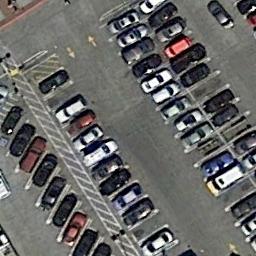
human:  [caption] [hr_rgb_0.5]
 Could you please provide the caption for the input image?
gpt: The parking lot is full of cars .

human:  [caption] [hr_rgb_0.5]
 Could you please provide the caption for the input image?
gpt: There are many different colors and styles of cars in the parking lot .

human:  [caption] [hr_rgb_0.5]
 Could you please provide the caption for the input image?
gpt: There is a white building by the parking lot .

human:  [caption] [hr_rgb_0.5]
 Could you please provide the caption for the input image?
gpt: There are some cars on the parking lot .

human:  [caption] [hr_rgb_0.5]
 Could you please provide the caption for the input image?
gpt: The parking lot has some cars arranged neatly in lines .